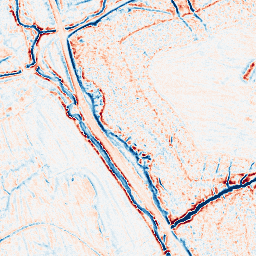
Category: edge_preserving
Decomposition family: bilateral
Decomposition parameters: d: 9
sigma_color: 75
sigma_space: 75
Upsampling method: quintic
Upsampling parameters: scale: 8
Upsampling scale: 8